Question: I'm currently developing for iOS 8 and developing an app with the new adaptive framework. The weird part is when I use the the splitviewcontroller on iPhone with this storyboard configuration the app does not start with the master view controller but the detail controller. Is this a bug and how could I be able to fix it?
This does only happen if the navigationController that envelops the master exists, if I remove it the app starts with master controller.
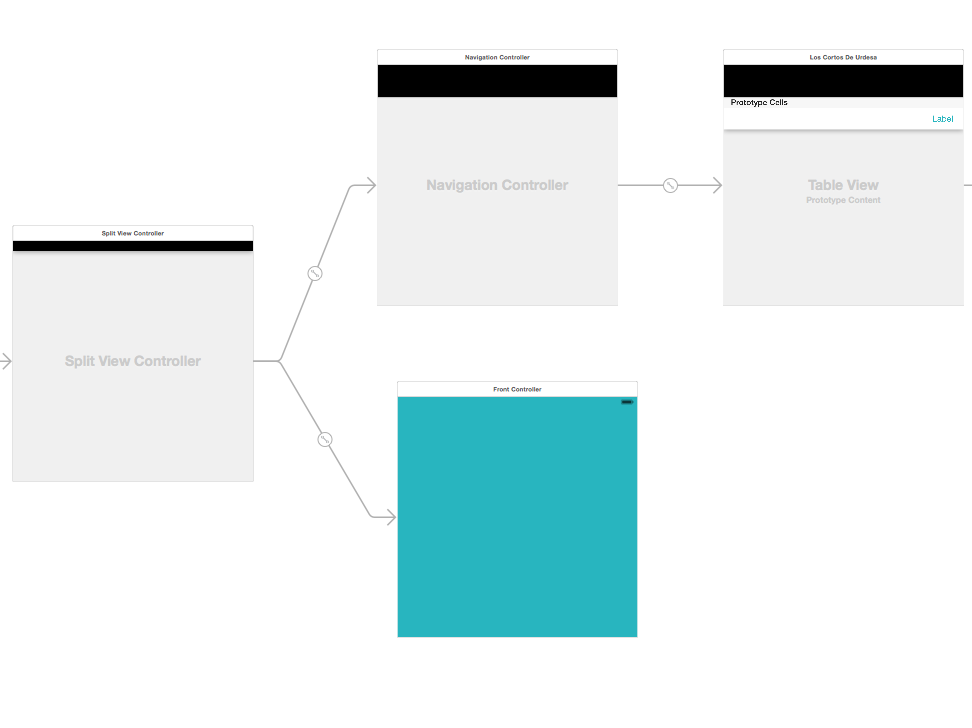
Answer: It is probably an error due to the 'SplitViewController' being just exclusive to the iPad. Also when you have it in the portrait orientation, it displays the detail view by default and the master view will show as a bar. You will have to change it using some method like 'splitViewController:shouldHideViewController:inOrientation'
Here is an Apple document referring your problem
<URL>
I hope this helps!